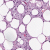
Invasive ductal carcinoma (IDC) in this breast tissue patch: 0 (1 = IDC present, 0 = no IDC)